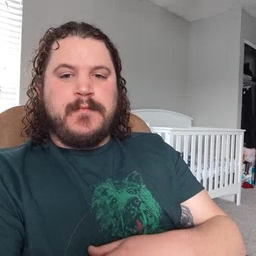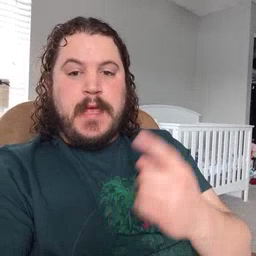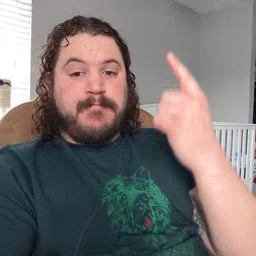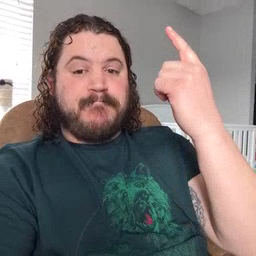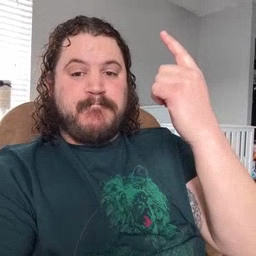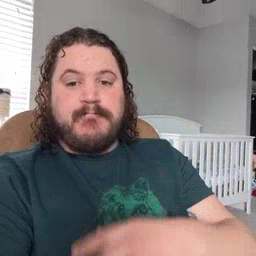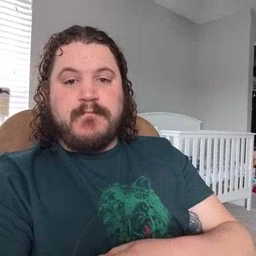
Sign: up